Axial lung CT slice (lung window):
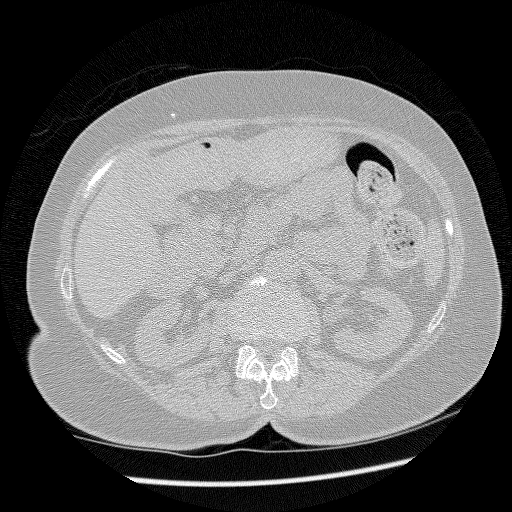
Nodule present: no